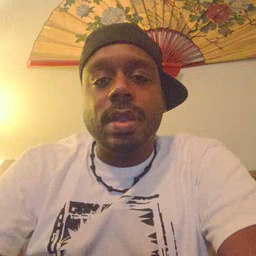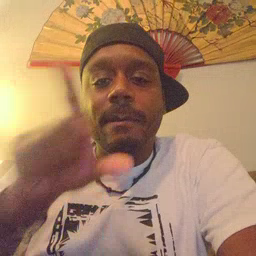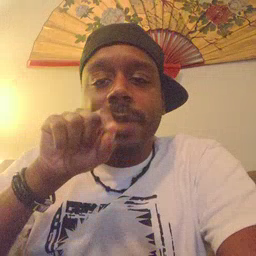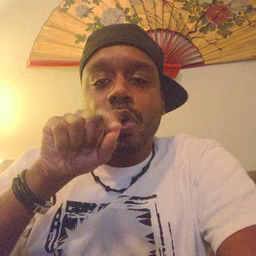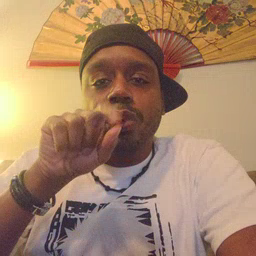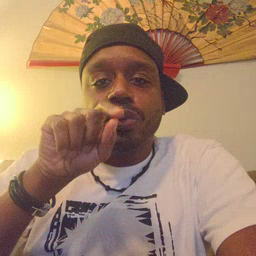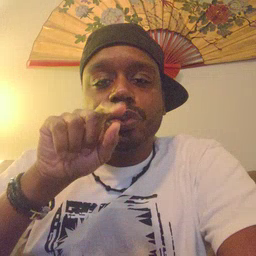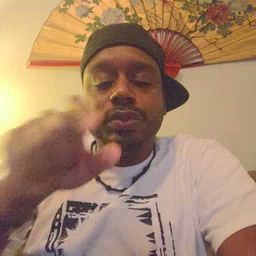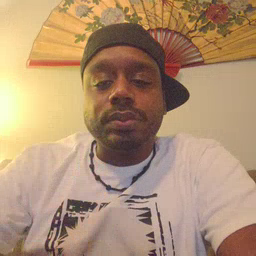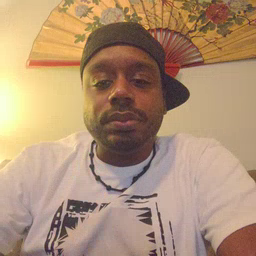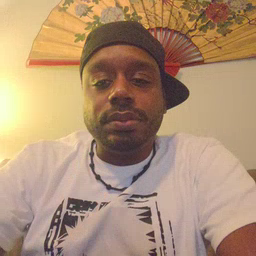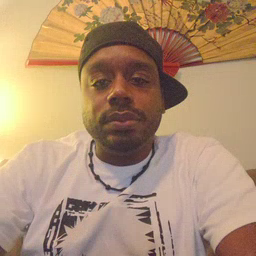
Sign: bird